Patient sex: F
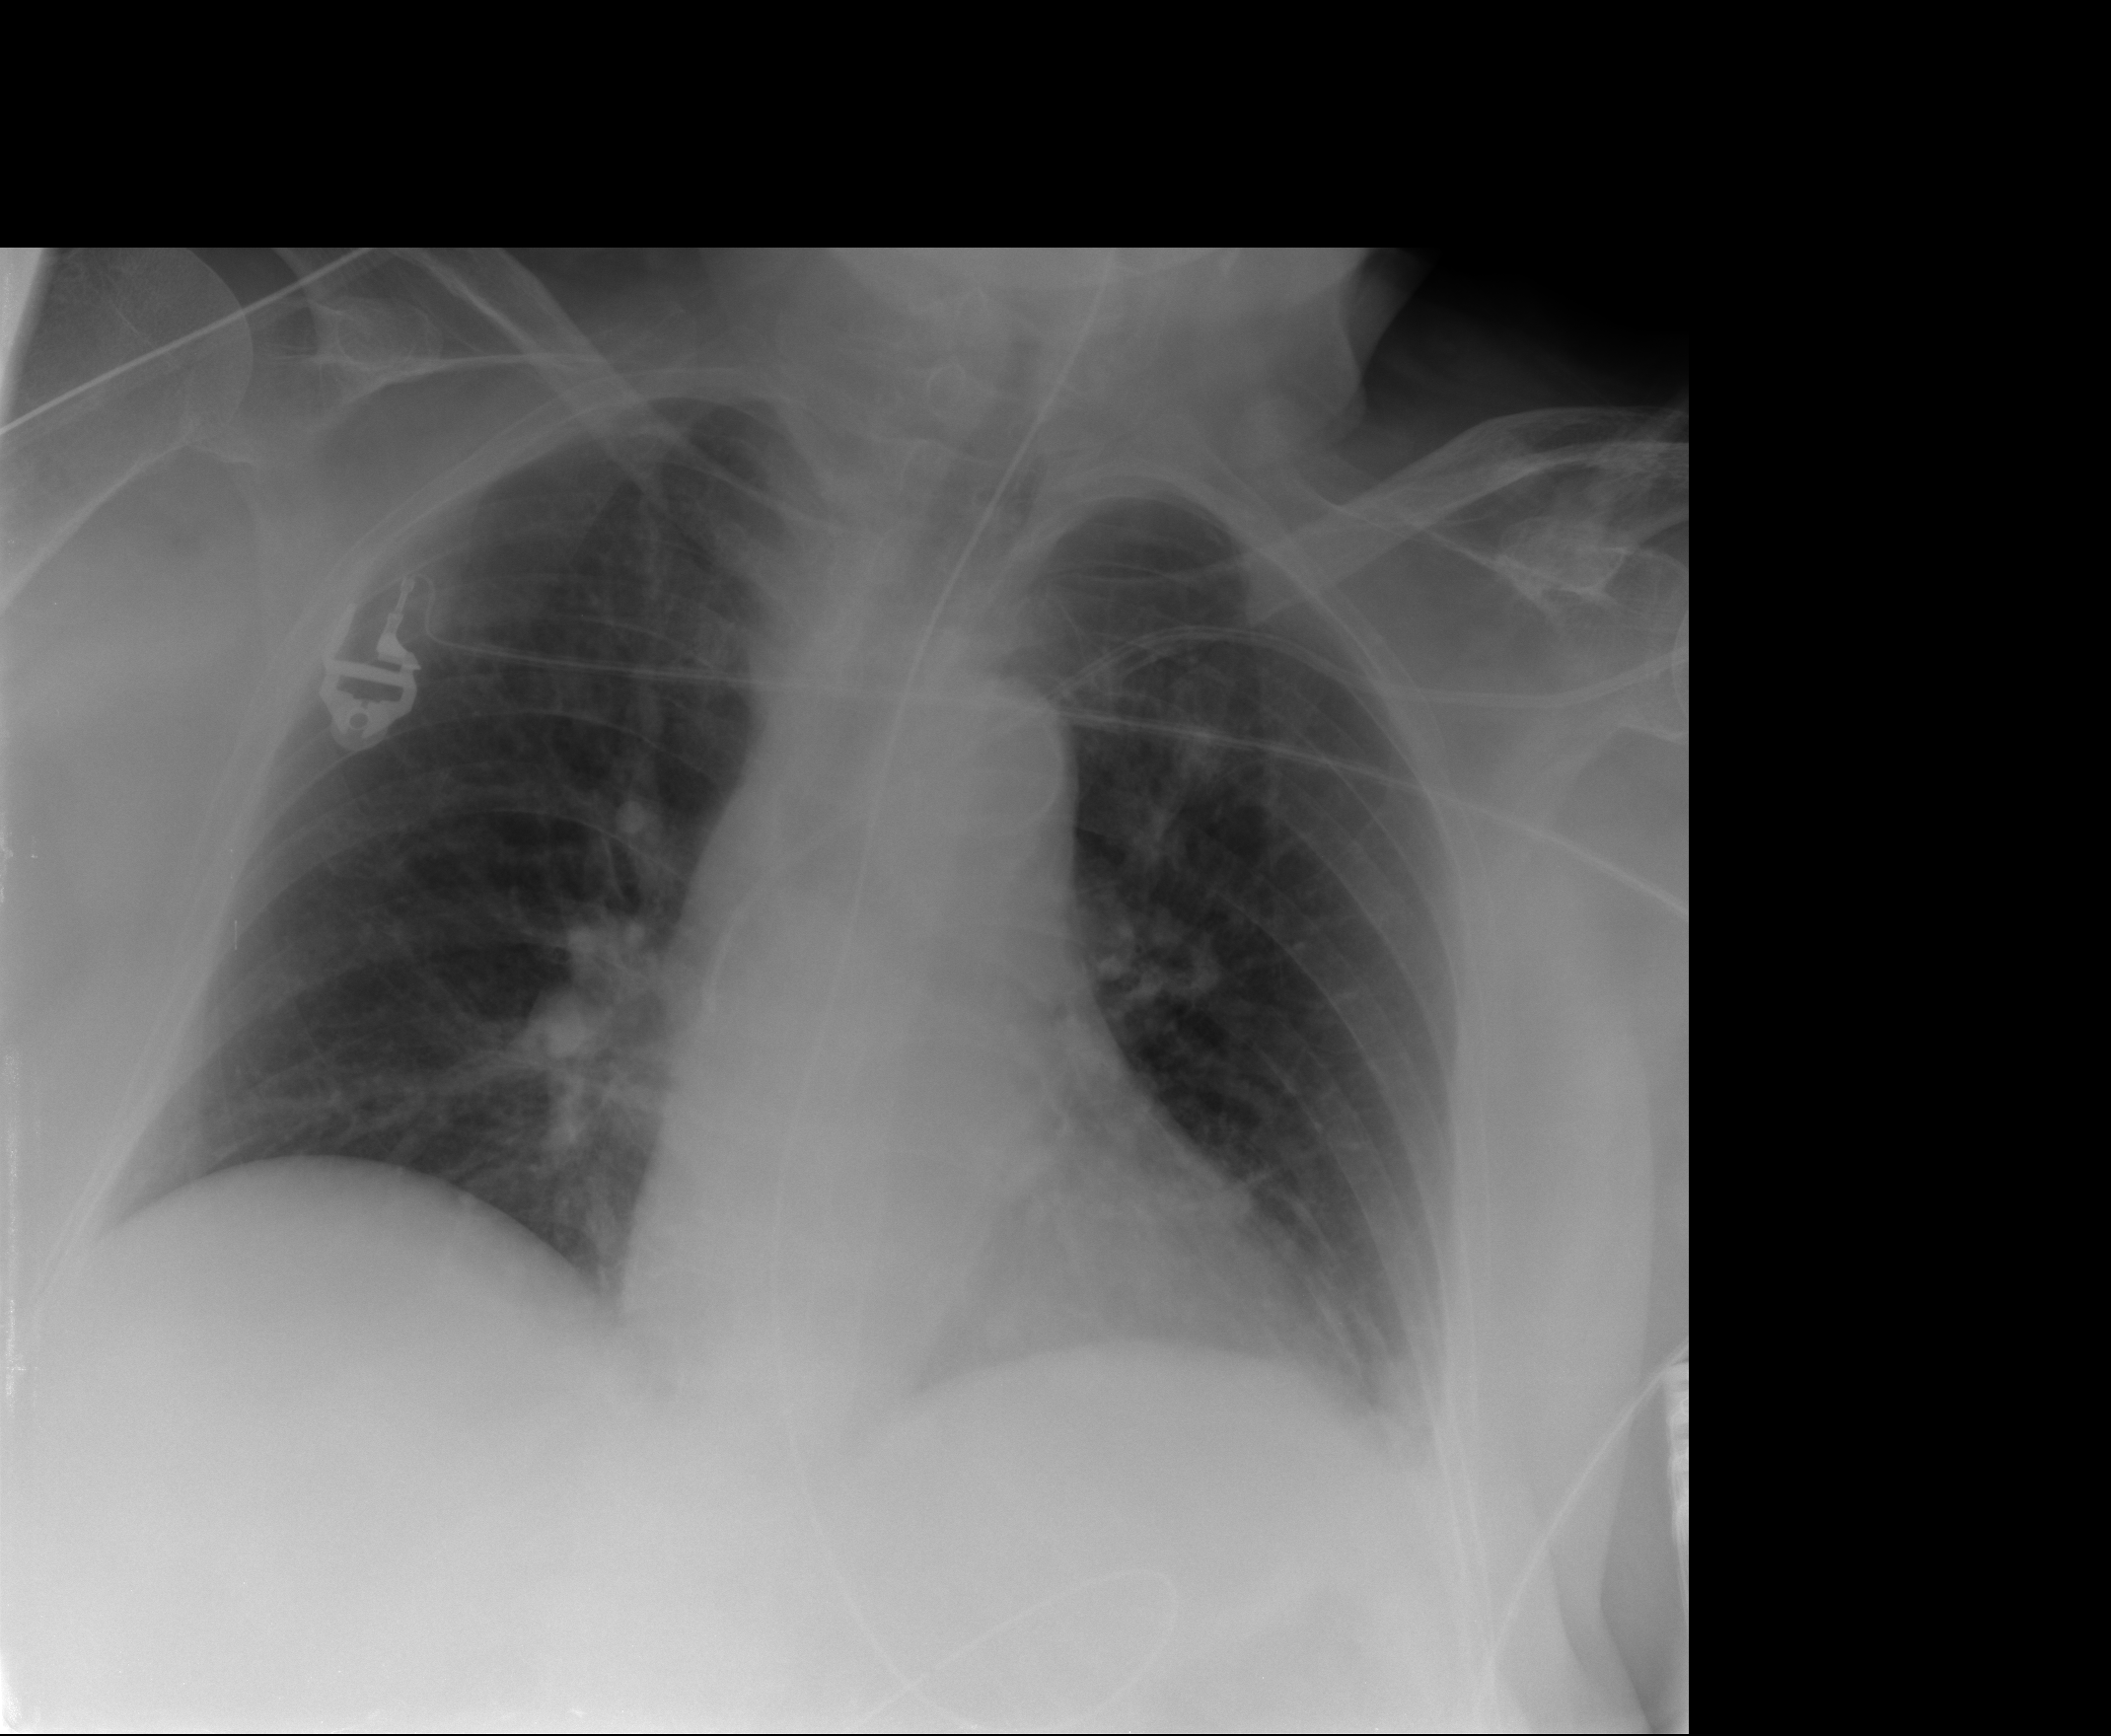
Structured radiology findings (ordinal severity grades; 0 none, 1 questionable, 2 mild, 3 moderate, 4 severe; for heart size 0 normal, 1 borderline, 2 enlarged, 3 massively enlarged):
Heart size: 0
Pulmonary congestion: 0
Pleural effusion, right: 0
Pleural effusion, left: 0
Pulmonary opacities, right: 0
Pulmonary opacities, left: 0
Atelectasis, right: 0
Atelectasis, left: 1